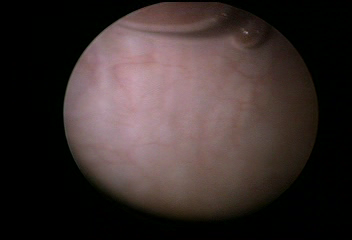
Modality: WLC
Class: Foreign bodies
Subclass: AirBubble
Bladder cancer association: No
Annotated structures: Air bubble, Air bubble